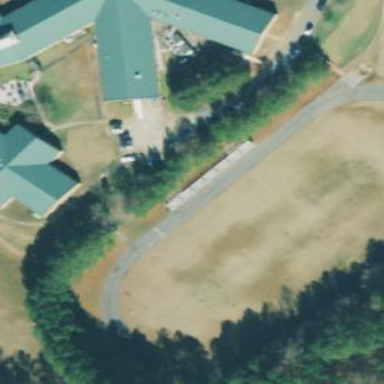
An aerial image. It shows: Track located within leisure land area.